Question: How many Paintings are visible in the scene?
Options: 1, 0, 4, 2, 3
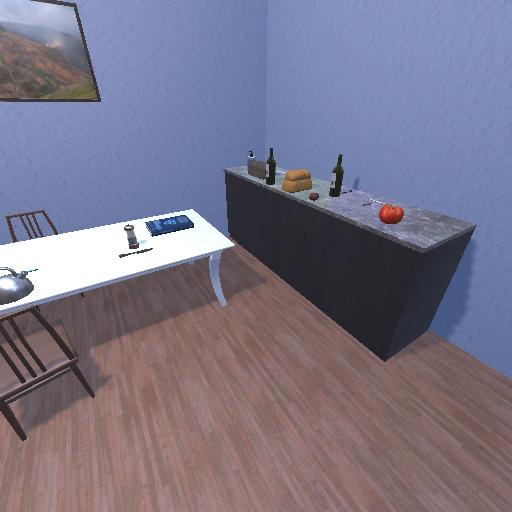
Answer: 1